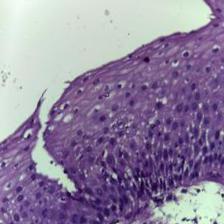
Diagnosis: OSCC